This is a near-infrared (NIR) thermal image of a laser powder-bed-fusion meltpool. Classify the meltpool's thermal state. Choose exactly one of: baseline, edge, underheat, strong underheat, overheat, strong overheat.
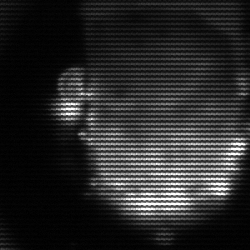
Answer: baseline